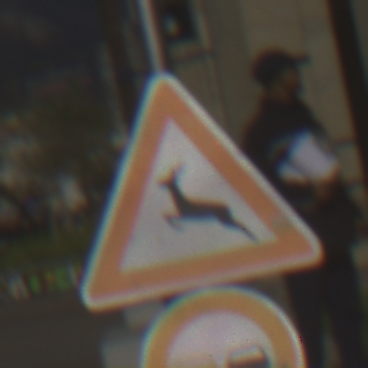
Verkehrszeichen: WildwechselRechts
Zusatzzeichen unten: Ueberholverbot
Umgebung: Outdoor, Urban
Tageszeit: MorningAfternoon
Wetter: PartlyCloudy
Licht: Natural
Jahreszeit: NotSpecified
Kontrast: HighContrast